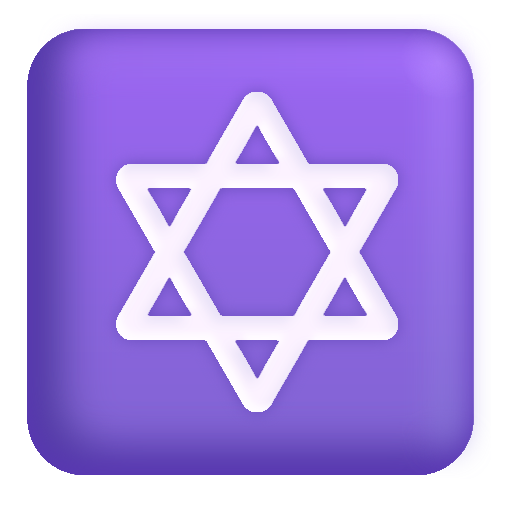
star of david color